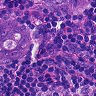
Metastatic tissue present: yes